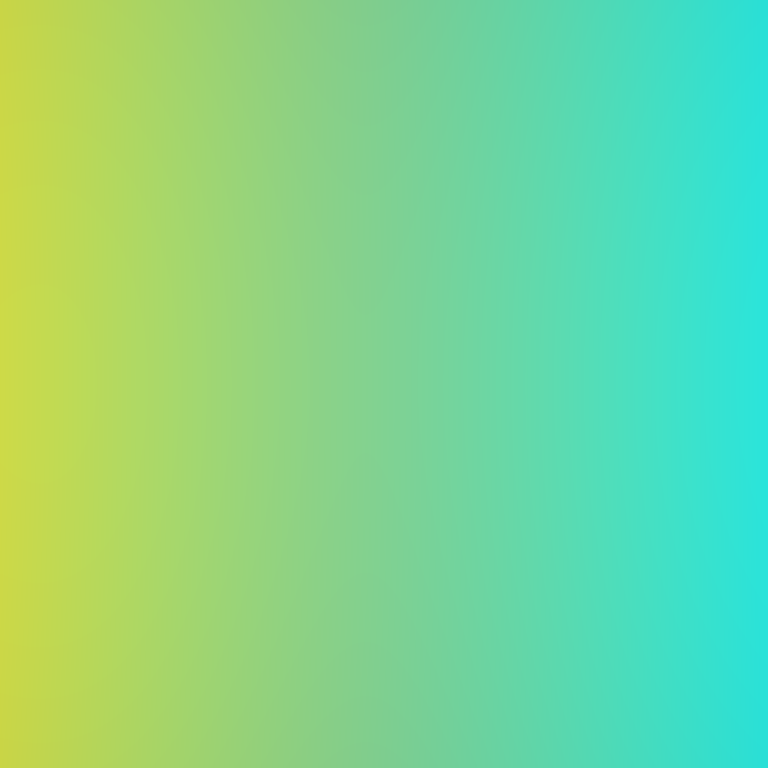
Abstract light effect, smooth gradient from yellow to cyan, calm atmosphere, soft glow, no room, no furniture, no objects.